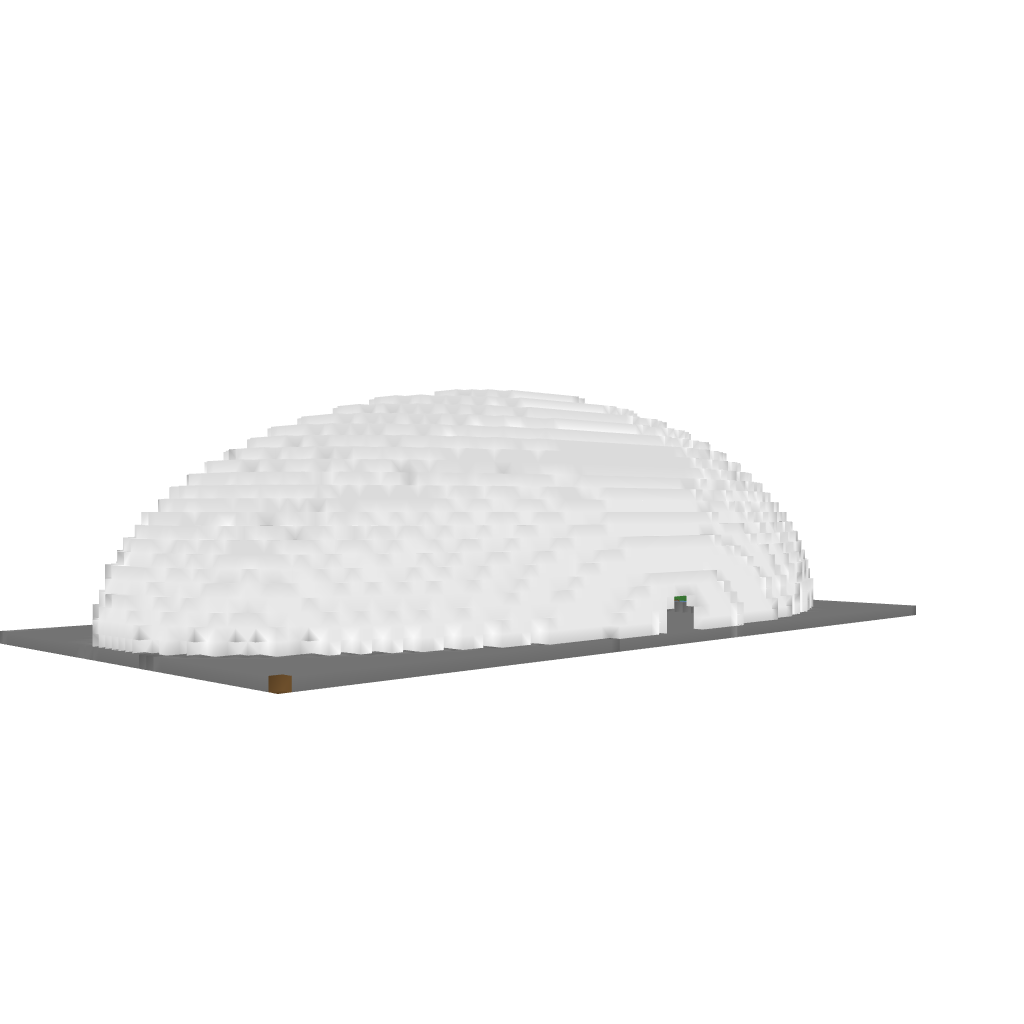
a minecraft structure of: Elliptical BioSphere good quality